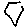
Label: hexagon